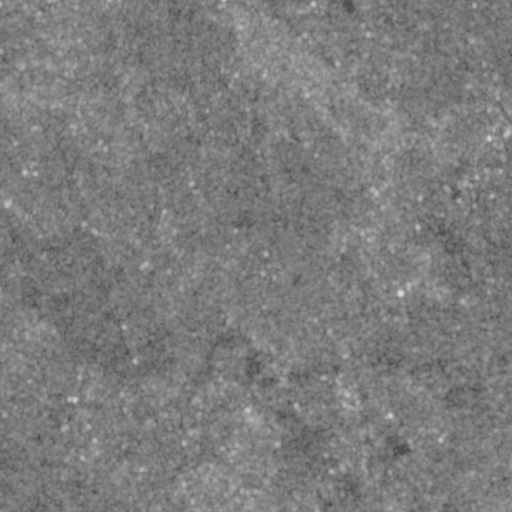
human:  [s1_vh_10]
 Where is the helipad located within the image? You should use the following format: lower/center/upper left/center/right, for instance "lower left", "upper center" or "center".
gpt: The helipad is located in the lower center of the image.
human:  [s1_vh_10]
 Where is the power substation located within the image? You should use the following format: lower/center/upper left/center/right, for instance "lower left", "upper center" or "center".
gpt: The power substation is located in the lower left of the image.
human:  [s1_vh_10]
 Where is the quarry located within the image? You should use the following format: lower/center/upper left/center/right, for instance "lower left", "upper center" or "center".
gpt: The quarry is located in the upper left of the image.
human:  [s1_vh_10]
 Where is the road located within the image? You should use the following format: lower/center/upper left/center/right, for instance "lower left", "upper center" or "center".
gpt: There is no road in the image.

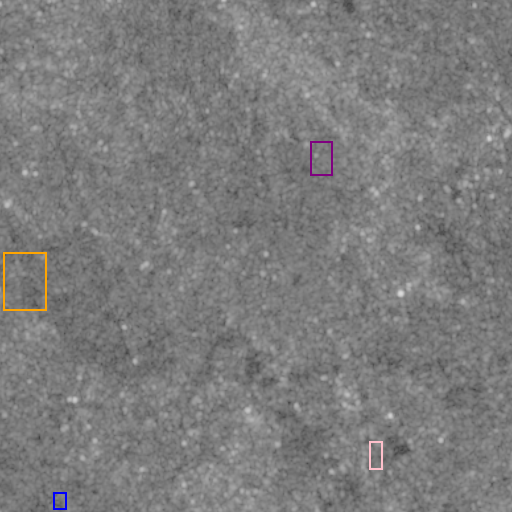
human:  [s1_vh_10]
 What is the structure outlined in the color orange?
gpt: The structure outlined in orange is a crop field.
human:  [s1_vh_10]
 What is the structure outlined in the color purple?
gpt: The structure outlined in purple is a park.
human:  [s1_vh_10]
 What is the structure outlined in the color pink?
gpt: The structure outlined in pink is a parking lot.
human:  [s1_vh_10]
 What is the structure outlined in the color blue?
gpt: The structure outlined in blue is a power substation.
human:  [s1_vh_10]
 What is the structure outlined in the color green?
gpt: There is no green outline.